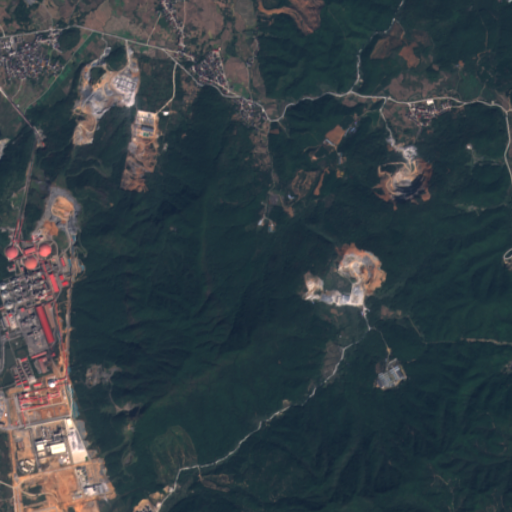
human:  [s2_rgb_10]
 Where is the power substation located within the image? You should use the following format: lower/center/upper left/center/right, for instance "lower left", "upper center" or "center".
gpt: The power substation is located in the upper left of the image.
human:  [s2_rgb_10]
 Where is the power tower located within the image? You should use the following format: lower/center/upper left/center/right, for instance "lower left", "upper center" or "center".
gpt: The power tower is located in the upper left of the image.
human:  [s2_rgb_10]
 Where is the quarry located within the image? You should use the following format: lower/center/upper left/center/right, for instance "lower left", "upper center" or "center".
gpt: The quarry is located in the upper left of the image.
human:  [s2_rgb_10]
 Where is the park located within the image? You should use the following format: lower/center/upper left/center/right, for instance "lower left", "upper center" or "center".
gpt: There is no park in the image.